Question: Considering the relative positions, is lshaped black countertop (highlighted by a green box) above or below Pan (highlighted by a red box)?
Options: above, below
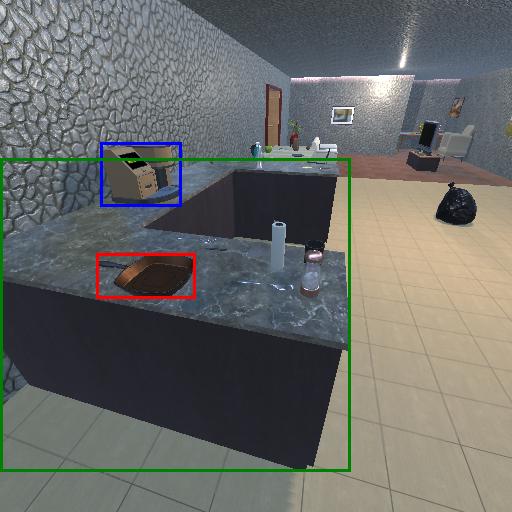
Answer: above